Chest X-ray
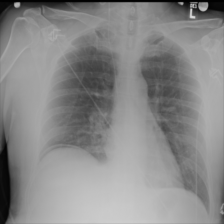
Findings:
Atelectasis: negative
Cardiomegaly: negative
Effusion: negative
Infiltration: negative
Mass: negative
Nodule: negative
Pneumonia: negative
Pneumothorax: negative
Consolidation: negative
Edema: negative
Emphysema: negative
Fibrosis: negative
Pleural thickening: negative
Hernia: negative